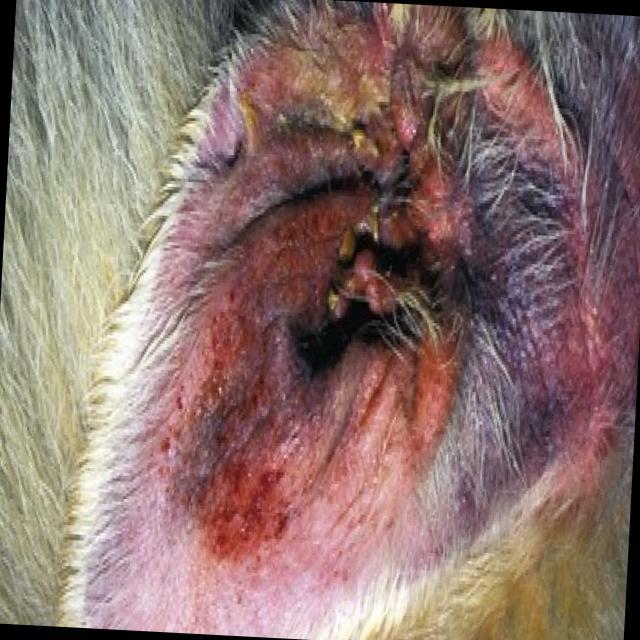
Canine fungal skin infection — characterized by alopecia, scaling, crusting, and circular lesions. Common agents include Malassezia and Candida species.